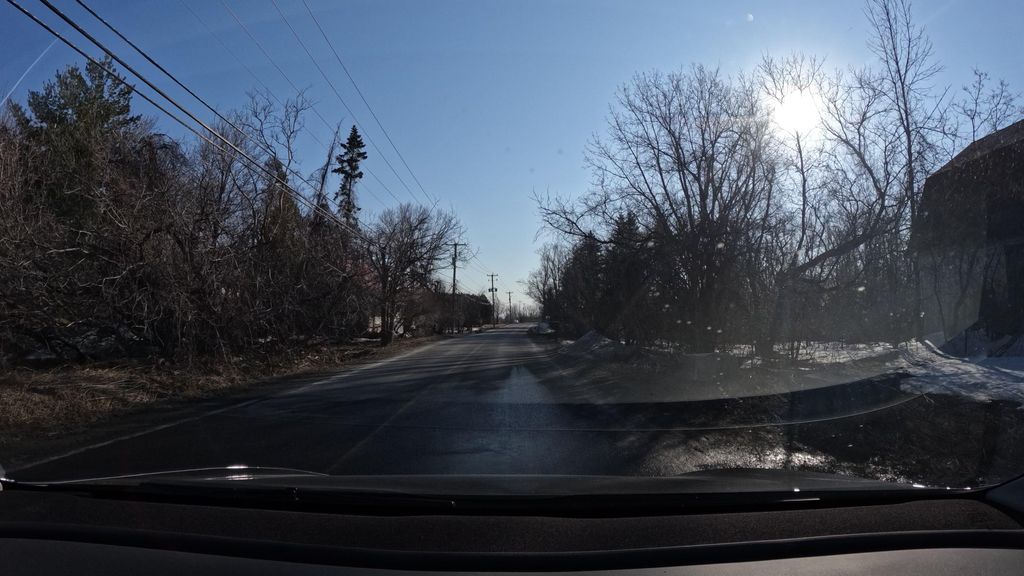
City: montreal